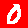
Digit: 0